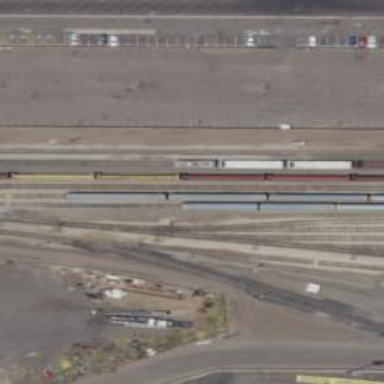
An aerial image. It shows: Railway yard used for servicing trains.